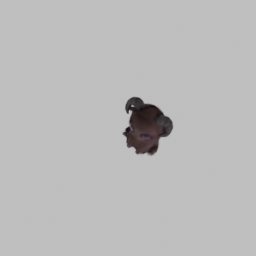
Label: animals